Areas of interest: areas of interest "Guangzhou Library"
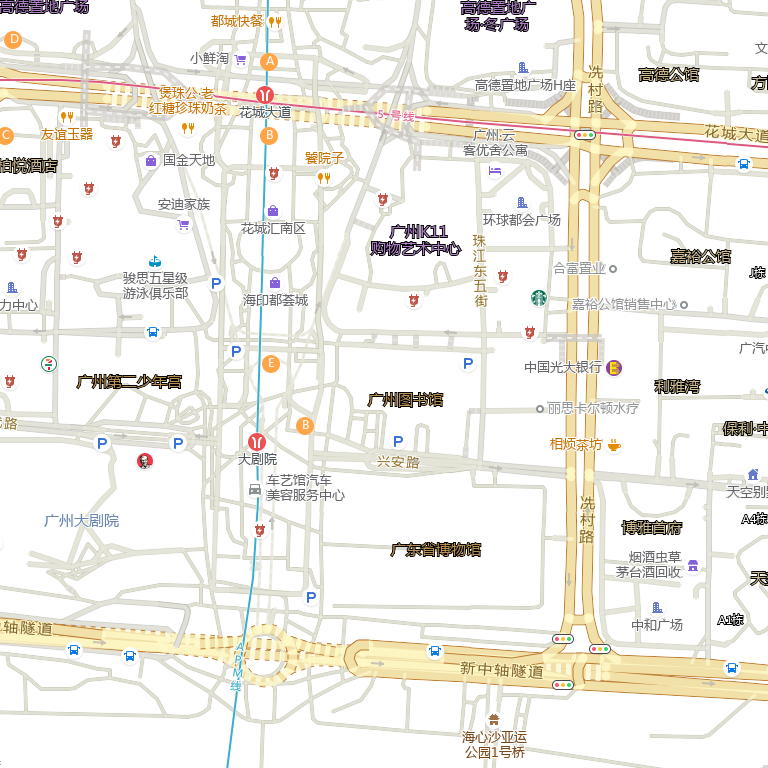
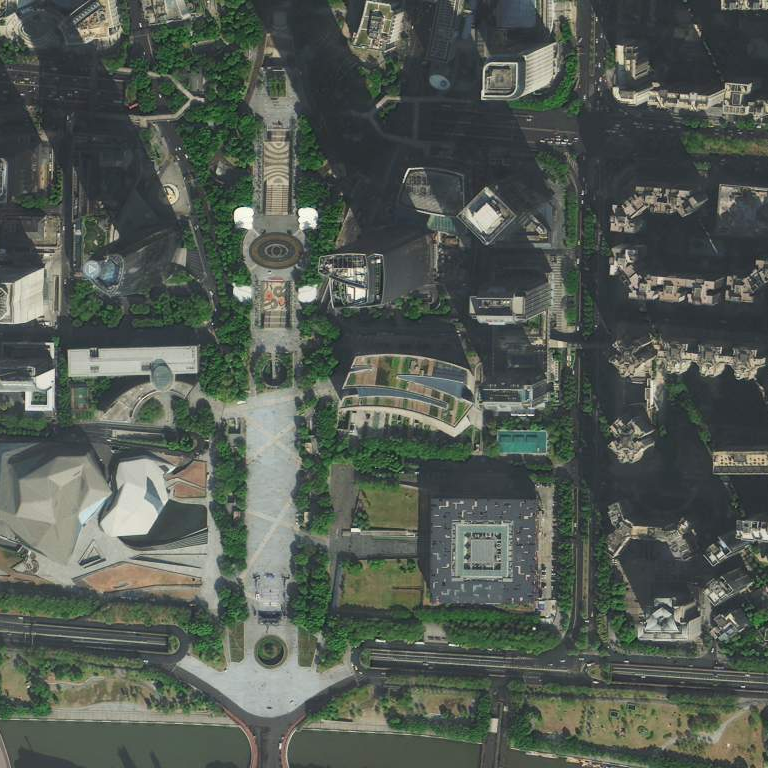